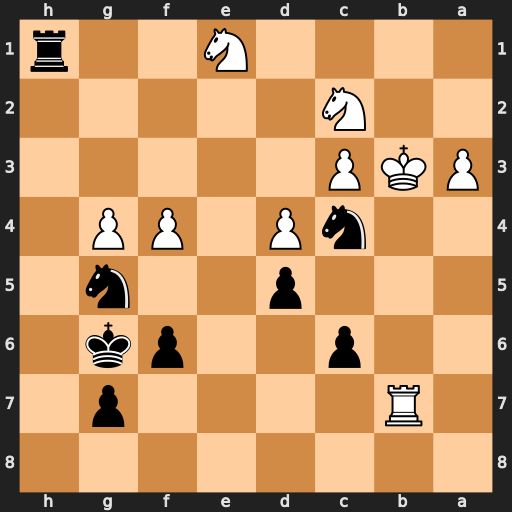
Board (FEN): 8/1R4p1/2p2pk1/3p2n1/2nP1PP1/PKP5/2N5/4N2r
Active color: b
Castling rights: -
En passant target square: -
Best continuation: Na5+ Kb4 Nxb7